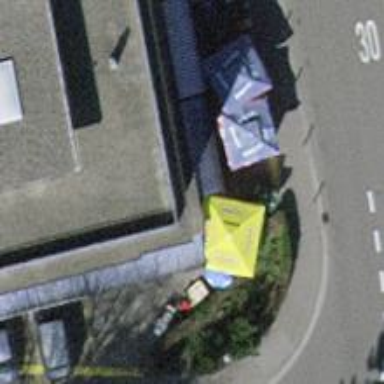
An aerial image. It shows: Convenience shop.